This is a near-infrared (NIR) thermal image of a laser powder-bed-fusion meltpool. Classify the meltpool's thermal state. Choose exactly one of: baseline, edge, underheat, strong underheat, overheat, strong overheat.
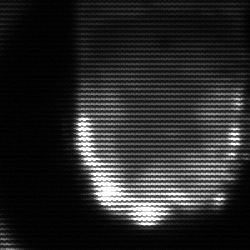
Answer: baseline